Question: Where is this dot coming from?:

There is a dot hidden behind keyboard and highlights to blue when pressed (trying to press ?123) to change keyboard mode.
I have noticed it in few placed in my app and in iOS 6 (also with decimal keyboard, one can still see this dot which interferes with comma character).
There is nothing special I am doing with responders (normal 'UITextView' of 'UITextField' fields).
Anyone has idea what could be the cause of it?
Just to exclude popular cause:
I have rootViewController of my key application 'UIWindow' set to my root navigation controller.
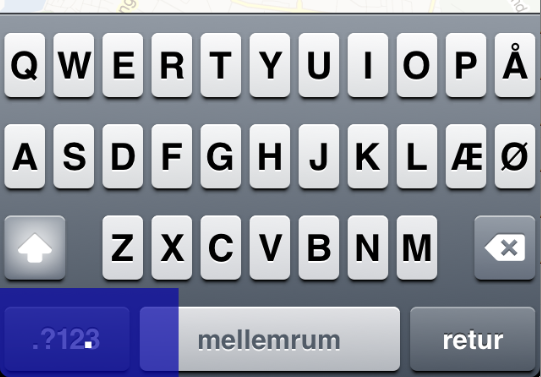
Answer: It looks like the "old"(before iOS6) way to add a dot or return-key to 'UIKeyboardTypeNumberPad' but with a wrong keyboardType.
Something like in this tutorial: <URL>
Have you ever used this kind of custom keyboard in the past? Or maybe you don't know that you use it. Is there a category of UITextView you have overlooked?
Search through your project for e.g. "" to find the category.